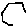
Label: hexagon